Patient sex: M
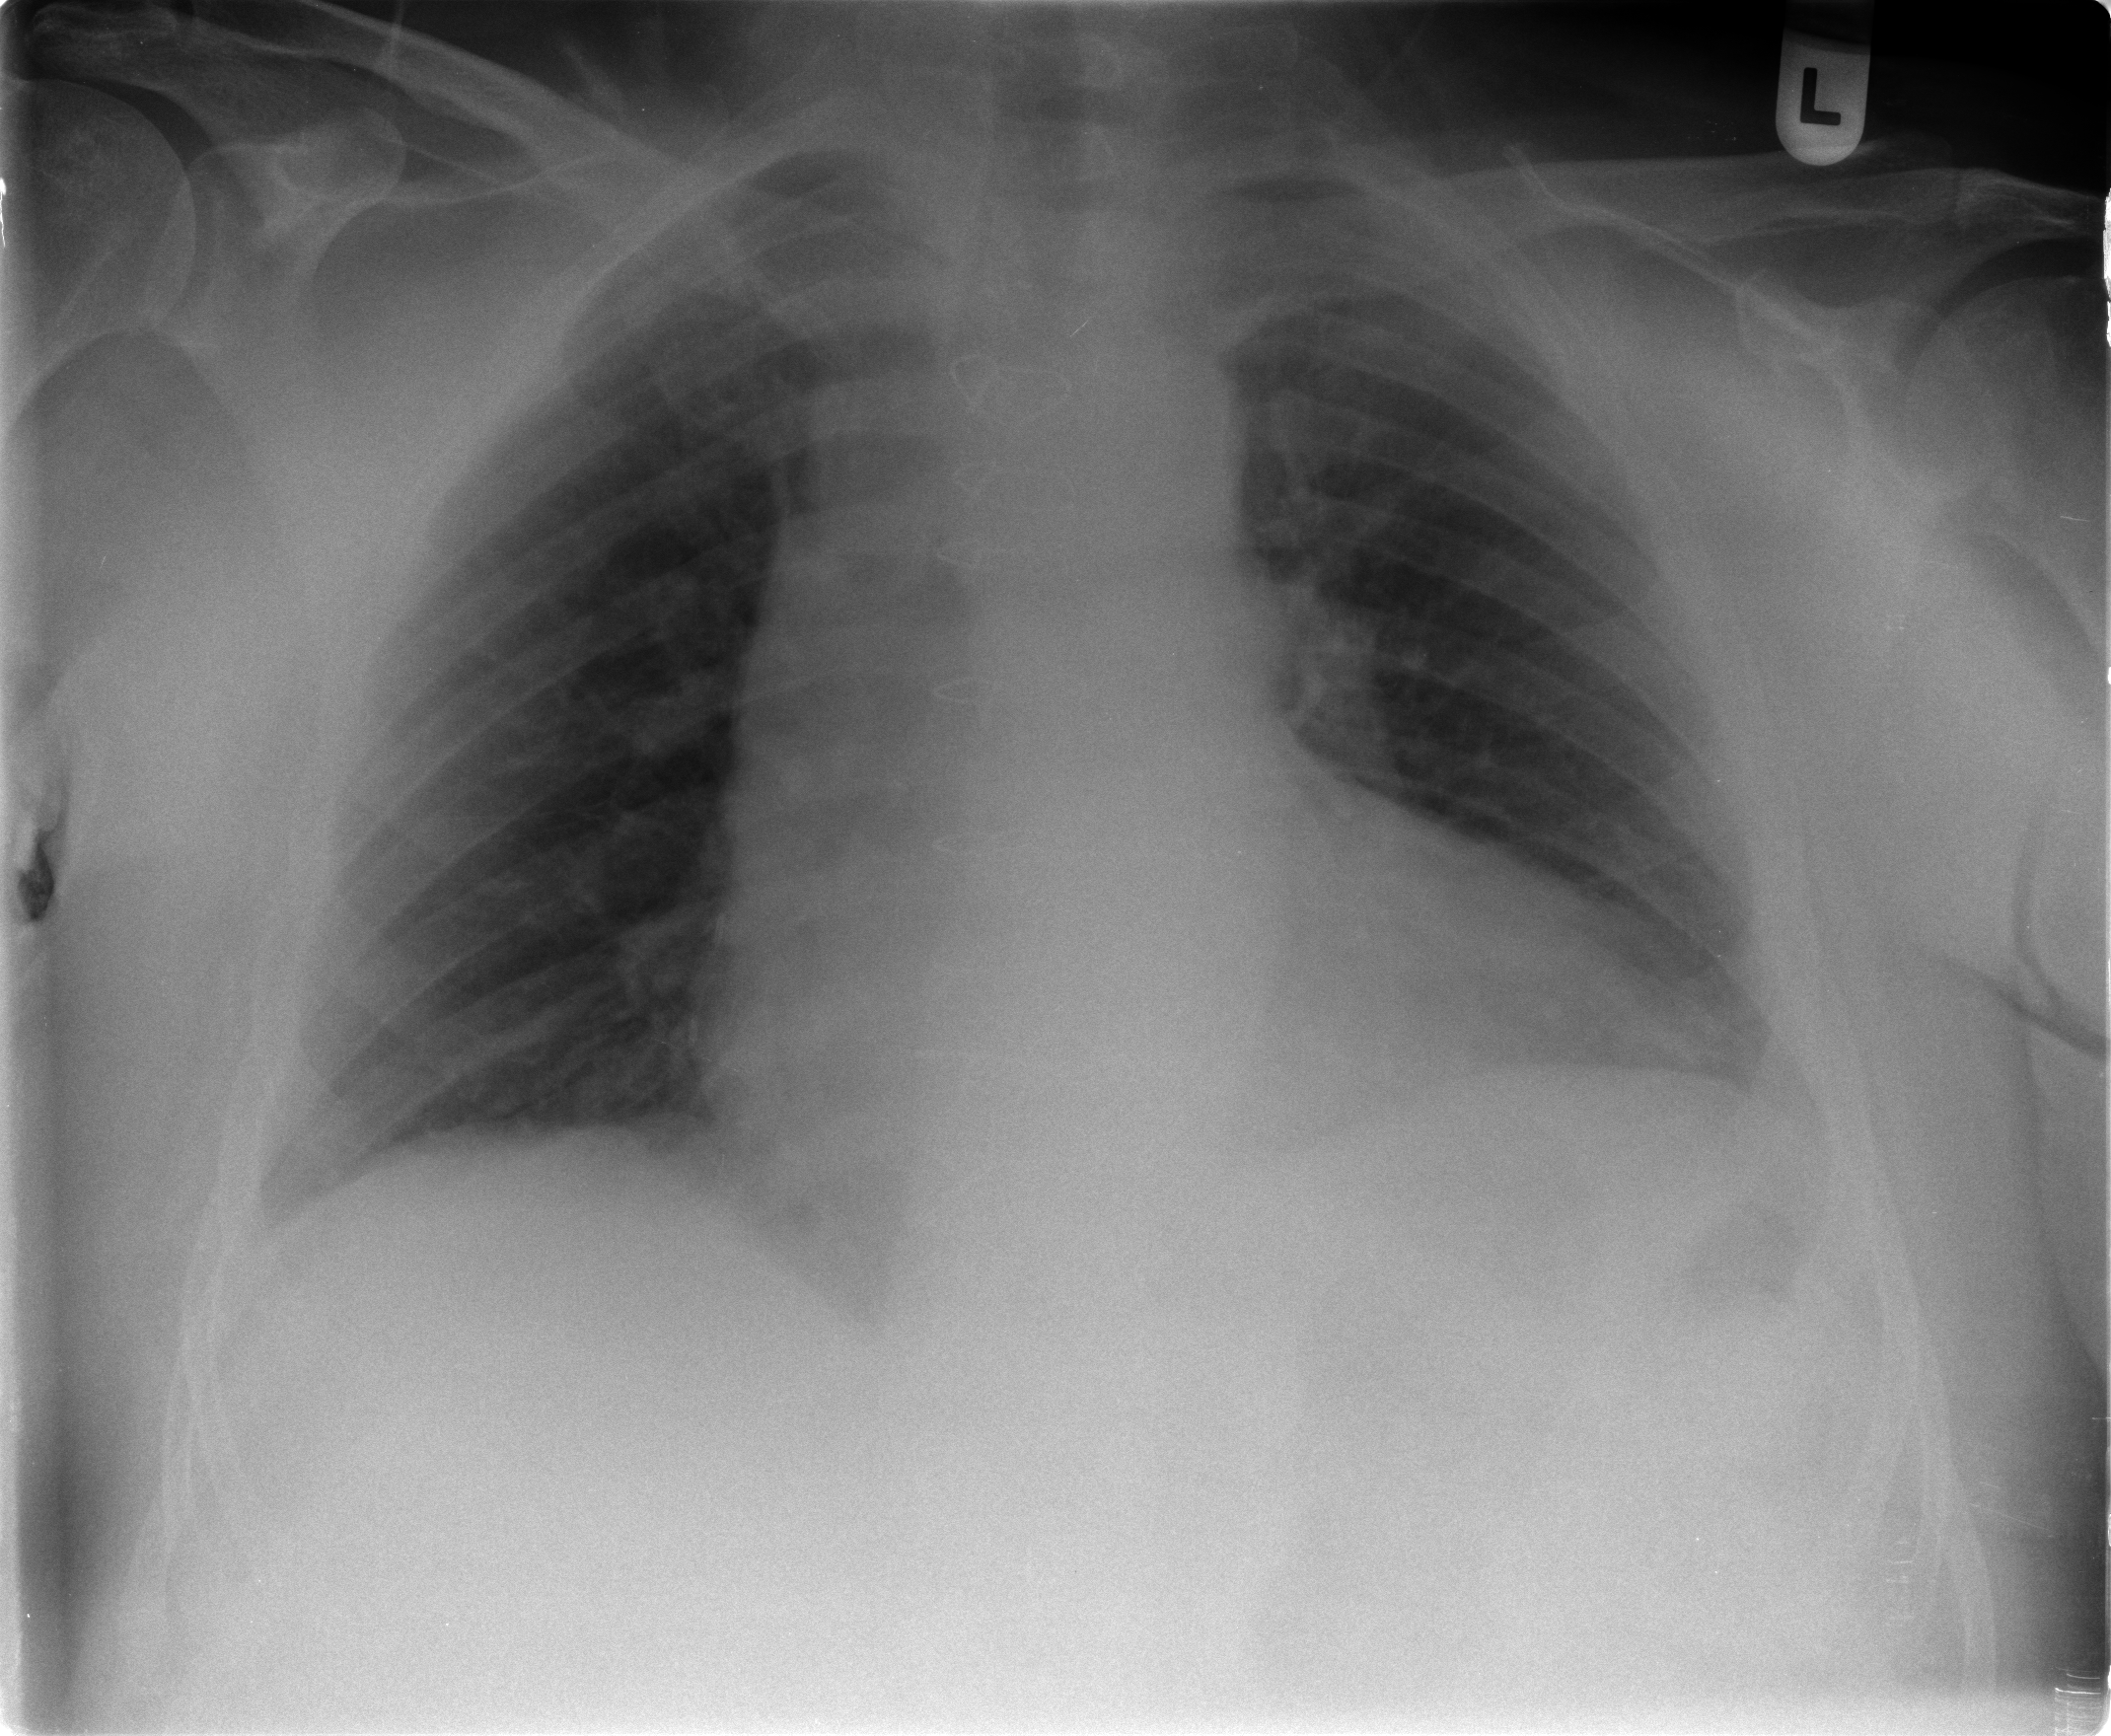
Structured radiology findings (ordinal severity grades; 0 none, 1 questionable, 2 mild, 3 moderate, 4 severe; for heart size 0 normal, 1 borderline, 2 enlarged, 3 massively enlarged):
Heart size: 2
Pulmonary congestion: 1
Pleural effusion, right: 0
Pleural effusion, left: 0
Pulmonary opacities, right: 0
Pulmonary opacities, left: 0
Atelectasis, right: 1
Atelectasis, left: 2